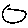
Label: circle